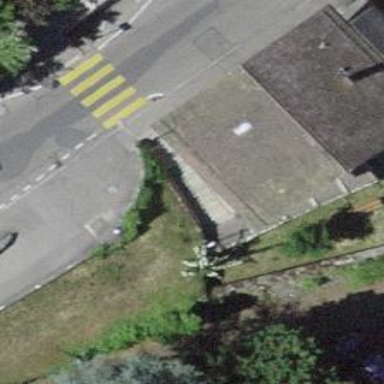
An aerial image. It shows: Stone slabs steps along the road.